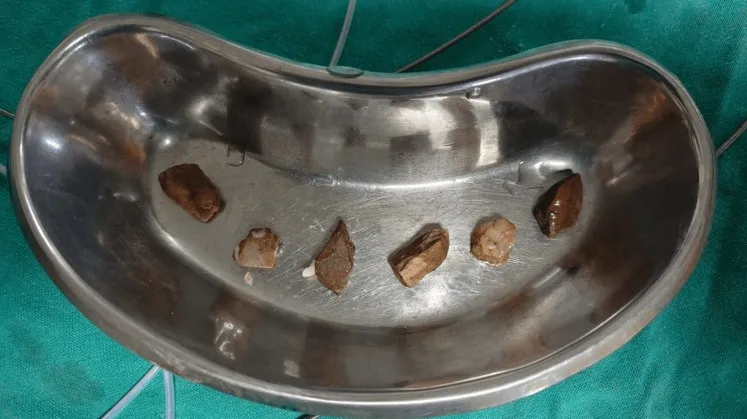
Removed smaller foreign bodies.
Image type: medical_photograph (other_medical_photograph)